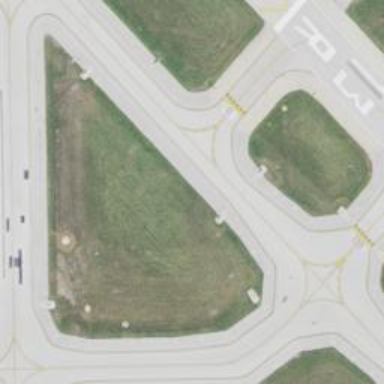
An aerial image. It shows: Image of taxiway at airport.